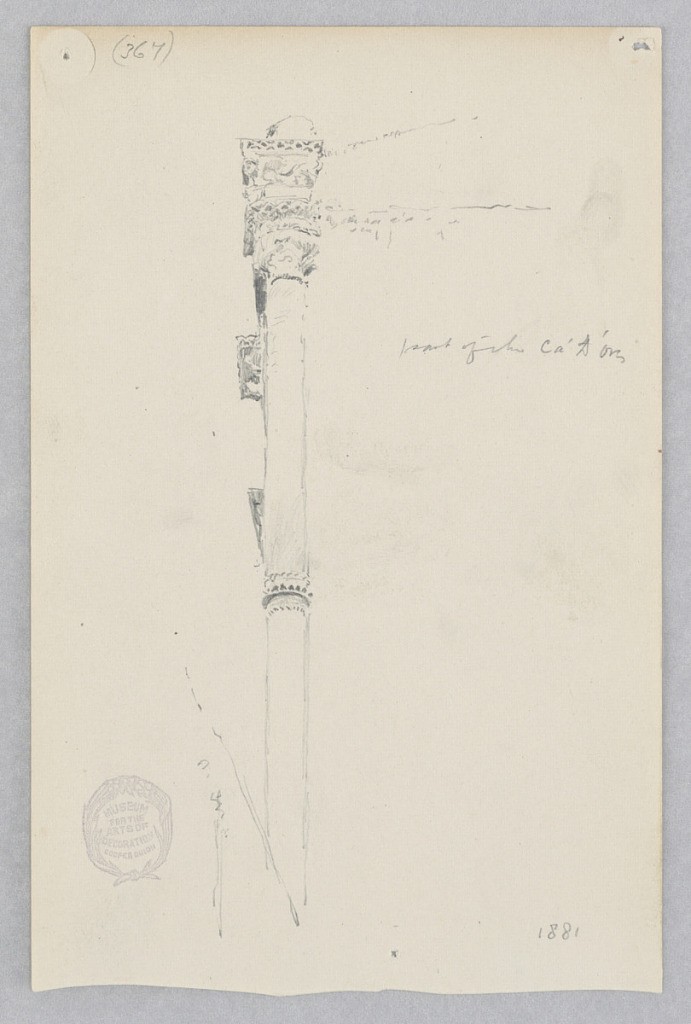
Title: Ca d'Oro Palace, Venice, Italy
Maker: Robert Frederick Blum, American, 1857–1903
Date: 1881
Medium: Graphite on wove paper
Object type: Drawing
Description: Sketch of an exterior column from the Ca d'Oro palace in Venice.